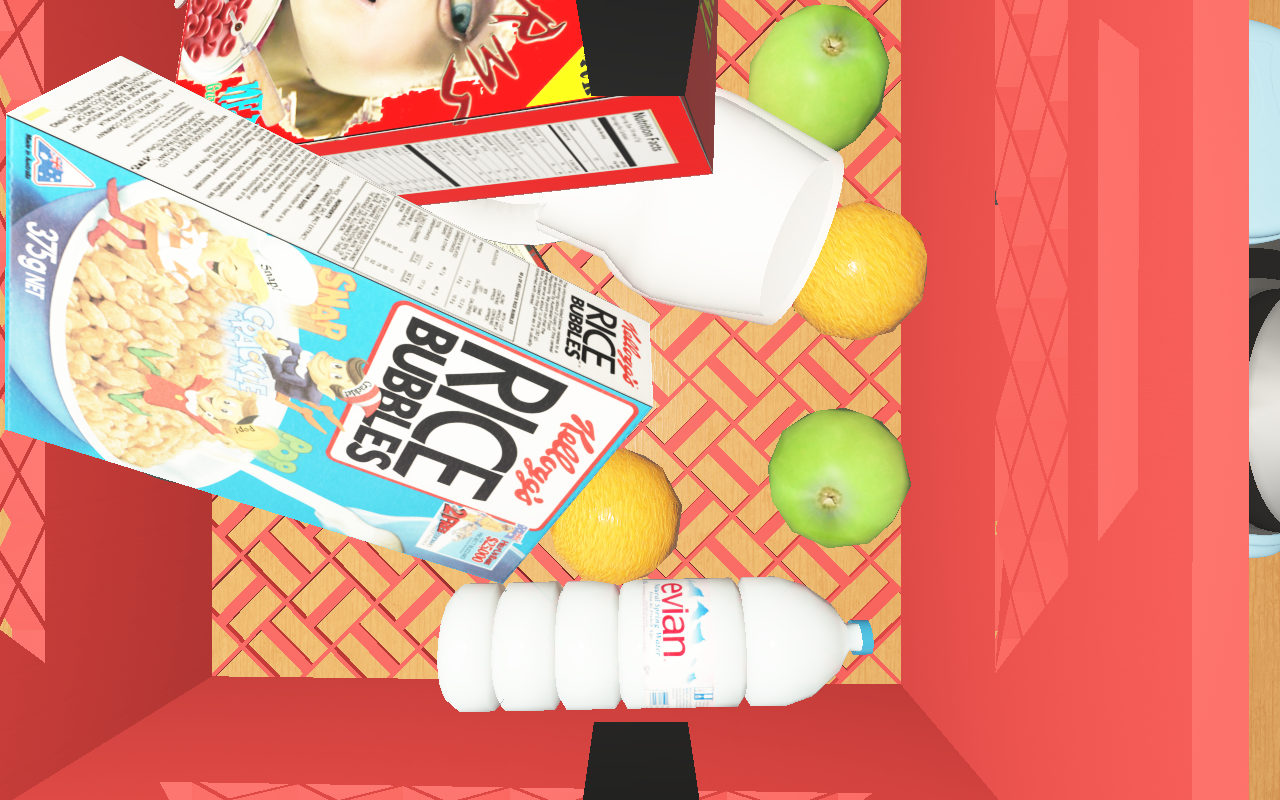
Objects in the scene:
carafe
apple
apple
orange
plate
honey jar
cereal box
cereal box